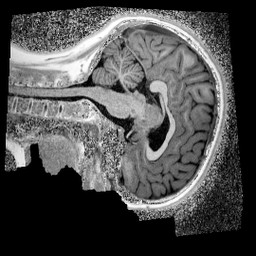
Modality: UNIT1_denoised
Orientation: sagittal
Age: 12
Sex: female
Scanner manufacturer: siemens
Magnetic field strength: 3 T
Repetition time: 4 s
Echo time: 0.00299 s